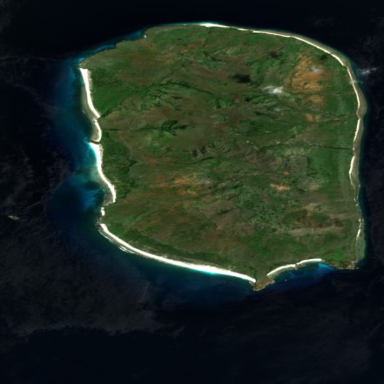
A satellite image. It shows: Island with natural coastline.